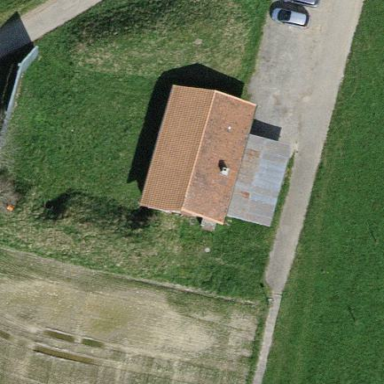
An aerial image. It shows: Building used as shooting range for sports shooting.